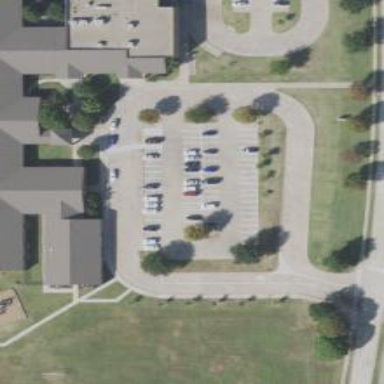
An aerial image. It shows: Parking space is available.